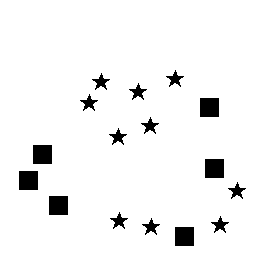
Squares: 6
Triangles: 0
Stars: 10
Total shapes: 16